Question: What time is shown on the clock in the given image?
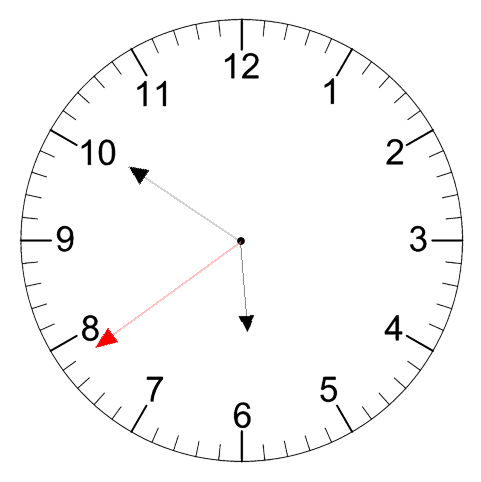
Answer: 05:50:39